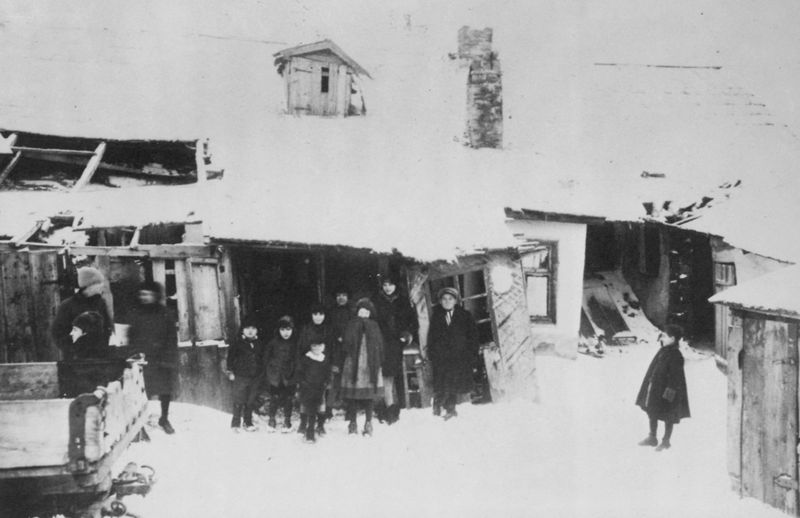
Titel: Jüdische Familie in Kischinew
Künstler: Russischer Photograph
Standort: New York (New York)
Institution: Institute for Jewish Research
Schlagwörter: himmel, weiß, frauen, menschen, mädchen, stadt, fenster, frau, grau, hell, holz, hut, hüte, licht, männer, schwarz, straße, tür, dach, eis, gebäude, haus, schnee, zaun, leute, mütze, mützen, kleidung, häuser, kalt, weite, hütte, sonne, mantel, familie, kind, kamin, karren, kinder, schornstein, schuppen, turm, ort, türen, jungen, russland, dorf, dächer, giebel, ziegel, hütten, winter, kutsche, wagen, bretter, junge, foto, fotografie, photographie, erker, ruine, kälte, dachfenster, schwarz-weiss, mäntel, photo, ankunft, russisch, dachgiebel, holzhütten, mützend